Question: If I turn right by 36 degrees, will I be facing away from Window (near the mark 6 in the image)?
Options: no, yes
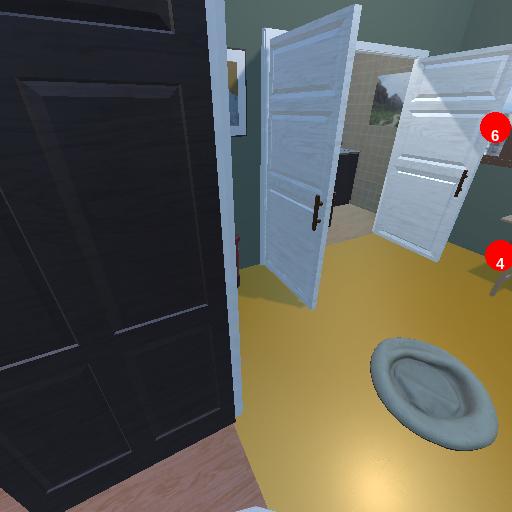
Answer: no